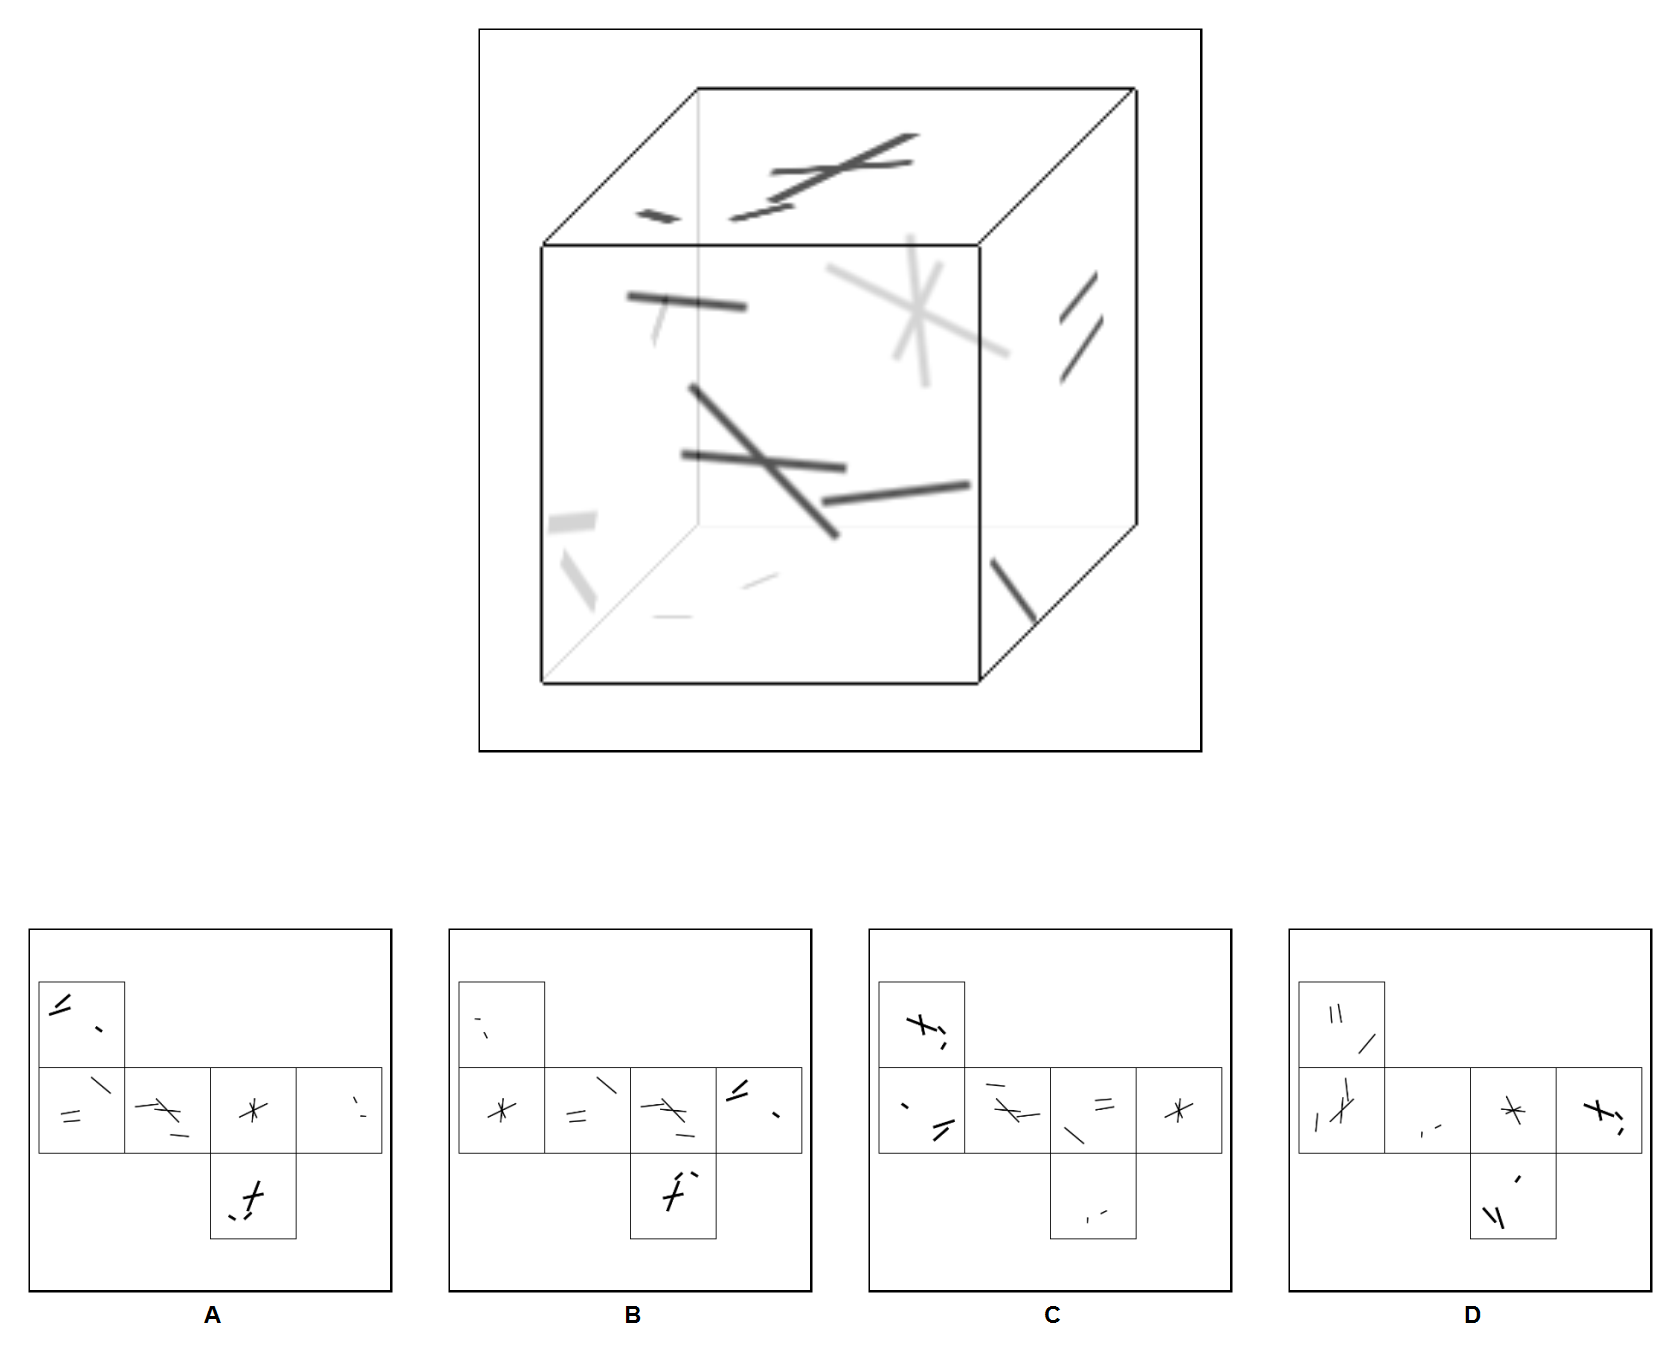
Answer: A